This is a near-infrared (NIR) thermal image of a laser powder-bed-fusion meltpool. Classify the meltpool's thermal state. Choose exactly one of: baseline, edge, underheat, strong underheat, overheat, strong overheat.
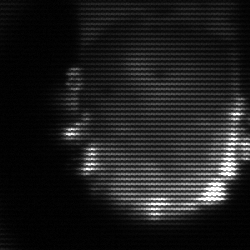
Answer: baseline